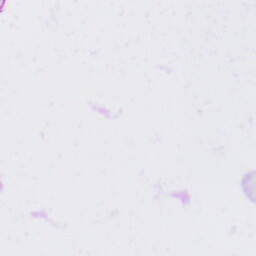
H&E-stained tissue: Tonsil